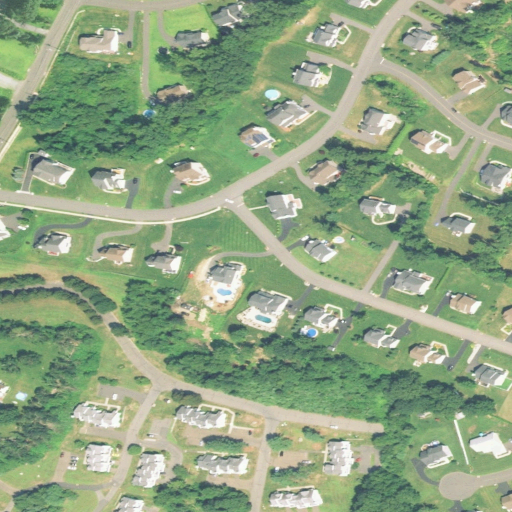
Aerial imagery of mountain in Connecticut named Skorarat Hill containing open development, low intensity development, medium intensity development, deciduous forest, mixed forest, high intensity development, and grassland